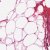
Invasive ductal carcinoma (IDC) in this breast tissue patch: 0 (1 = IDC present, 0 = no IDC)